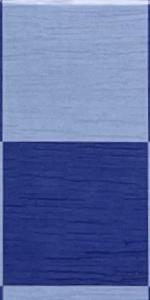
Label: Empty